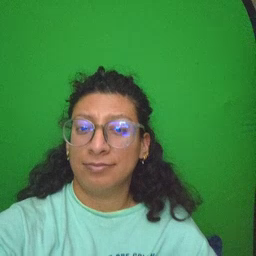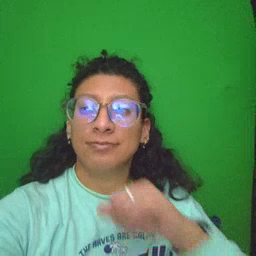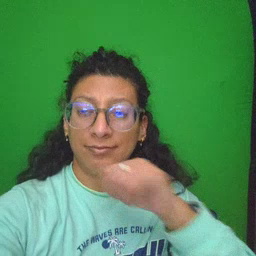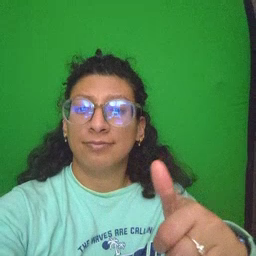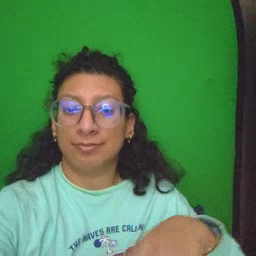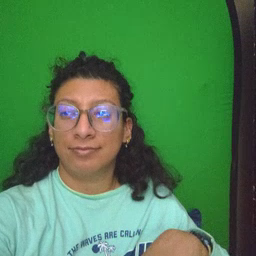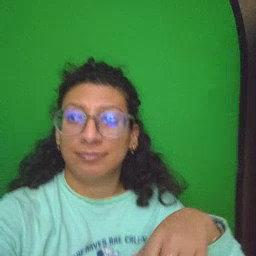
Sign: not